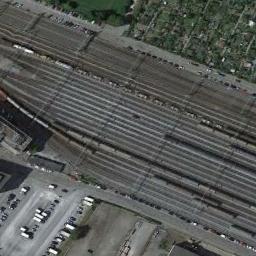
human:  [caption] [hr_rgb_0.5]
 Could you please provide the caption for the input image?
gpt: These railways have a residential area on one side of the railways and some trains are on the railways .

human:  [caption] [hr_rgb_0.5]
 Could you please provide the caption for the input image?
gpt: There are many cars beside the railway .

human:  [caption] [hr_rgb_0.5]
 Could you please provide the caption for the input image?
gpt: There is a row of grey buildings on one side of the railway .

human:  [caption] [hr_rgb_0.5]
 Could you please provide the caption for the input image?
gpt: The railway is next to some trees and parking lot .

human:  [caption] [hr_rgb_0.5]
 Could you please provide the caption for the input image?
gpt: A railway with a white train on it .